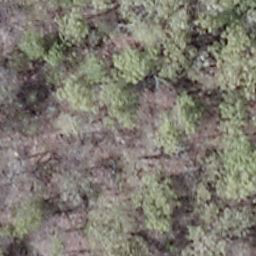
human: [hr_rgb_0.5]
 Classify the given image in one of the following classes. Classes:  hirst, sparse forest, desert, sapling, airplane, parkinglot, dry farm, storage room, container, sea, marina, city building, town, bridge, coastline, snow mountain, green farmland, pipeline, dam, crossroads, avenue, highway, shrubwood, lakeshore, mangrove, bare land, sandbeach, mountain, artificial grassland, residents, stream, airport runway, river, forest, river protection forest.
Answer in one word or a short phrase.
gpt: shrubwood